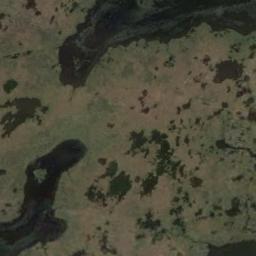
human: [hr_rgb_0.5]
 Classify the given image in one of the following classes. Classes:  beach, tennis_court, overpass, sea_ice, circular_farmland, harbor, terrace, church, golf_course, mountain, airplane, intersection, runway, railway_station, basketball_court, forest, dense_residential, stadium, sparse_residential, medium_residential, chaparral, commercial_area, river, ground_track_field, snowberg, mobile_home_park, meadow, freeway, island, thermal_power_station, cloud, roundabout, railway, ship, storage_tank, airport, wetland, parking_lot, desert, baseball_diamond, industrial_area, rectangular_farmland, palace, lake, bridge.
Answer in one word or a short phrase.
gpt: wetland